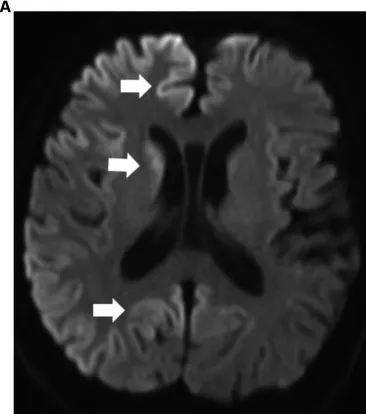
MRI brain axial diffusion weighted imaging sequence.
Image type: radiology (mri)